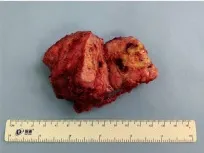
Surgery images and histopathological and immunohistochemical examinations. (A) Appearance of the tumor after resection.
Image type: medical_photograph (other_medical_photograph)